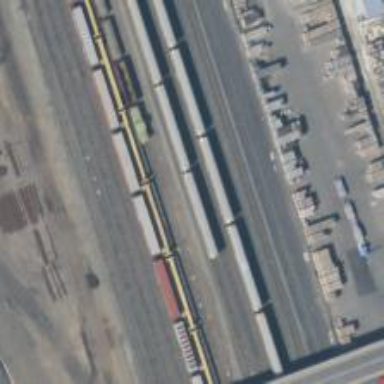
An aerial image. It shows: Railway siding for service.